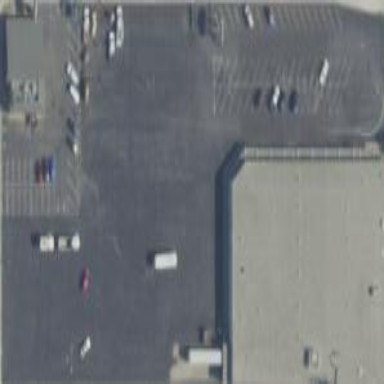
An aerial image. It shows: Parking area.